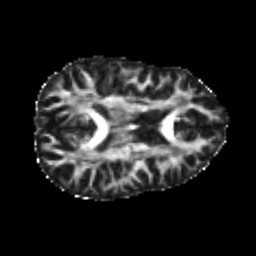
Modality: FA
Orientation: axial
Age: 22
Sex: female
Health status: healthy
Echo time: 0.074 s